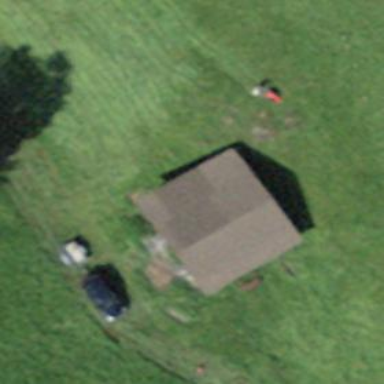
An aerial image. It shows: Barn.